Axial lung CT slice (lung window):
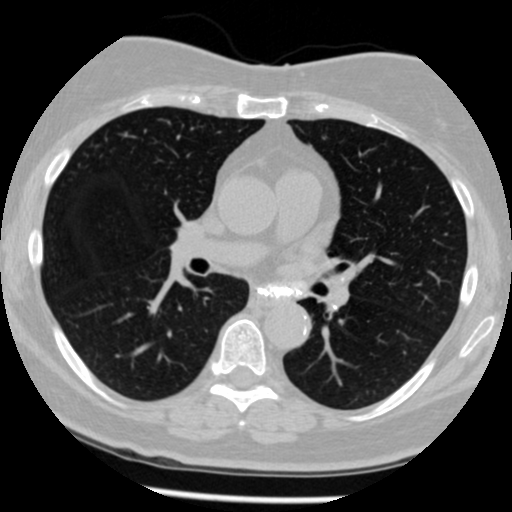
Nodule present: no